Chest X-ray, PA view. Patient: 34 years old, sex M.
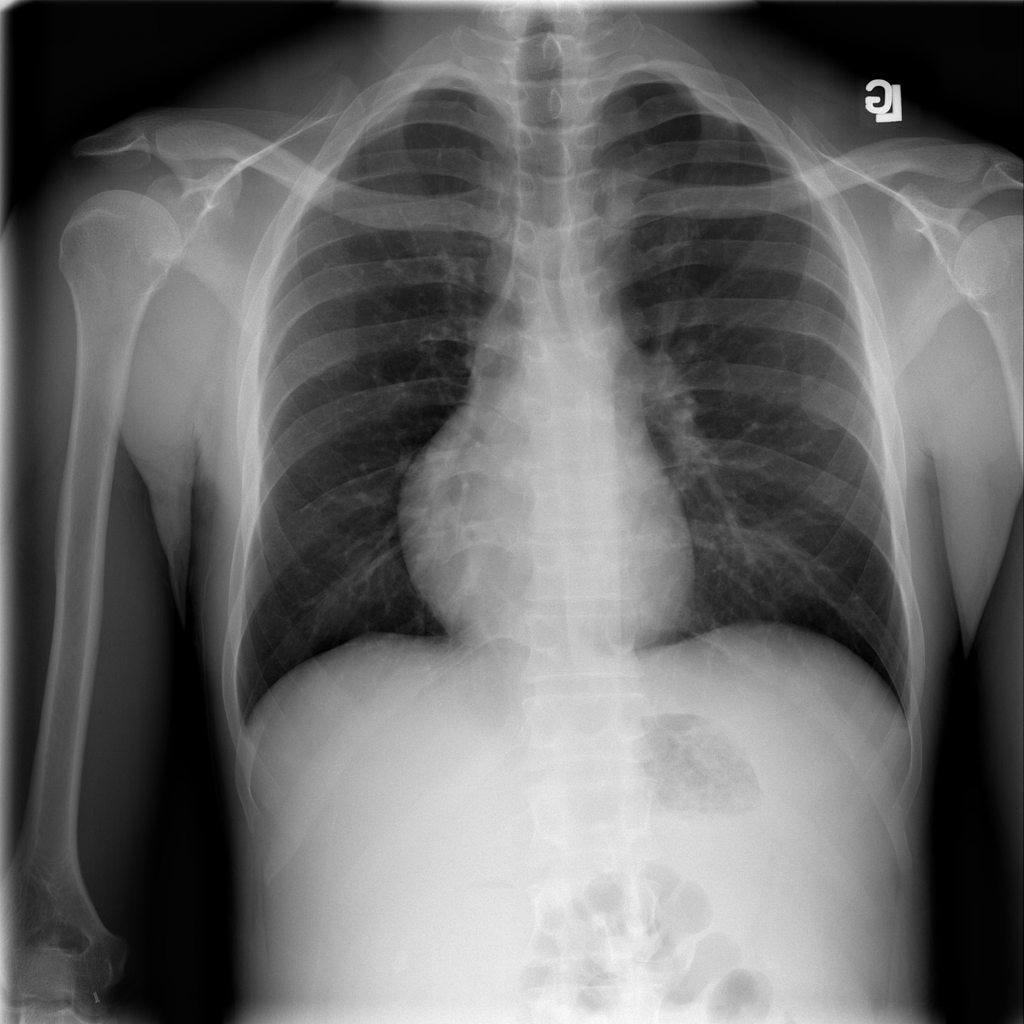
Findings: No Finding